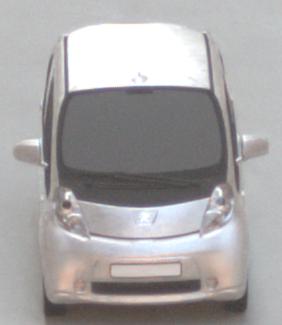
Make: Peugeot
Model: iOn
Detailed model: iOn
Model produced from: 2010/12
Model produced until: 2013/02
Doors: 5
Color: white
Road condition: dry road
Daytime: morning or afternoon
Contrast: medium contrast